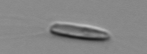
Label: Chrysochromulina